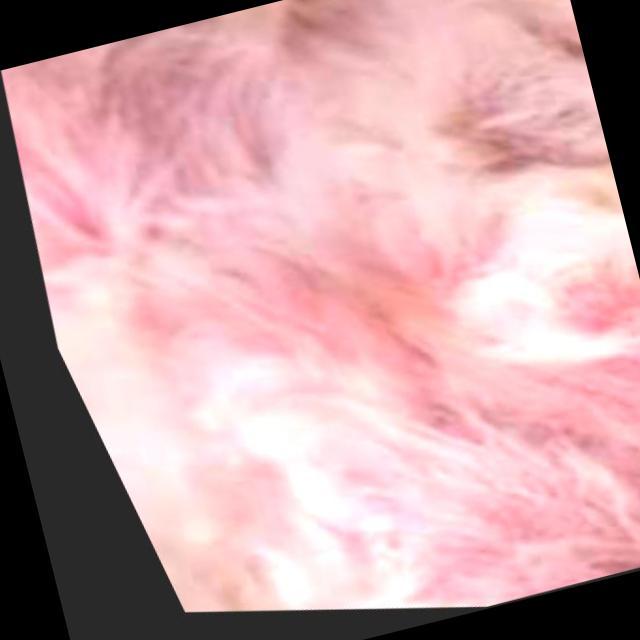
Canine fungal skin infection — characterized by alopecia, scaling, crusting, and circular lesions. Common agents include Malassezia and Candida species.